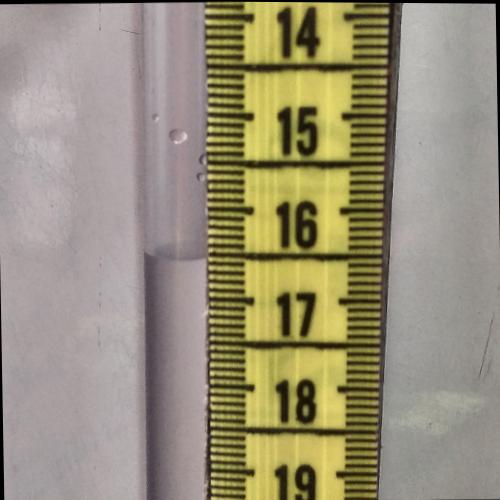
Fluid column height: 16.6 cm